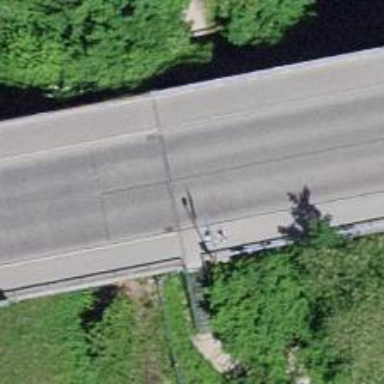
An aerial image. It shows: Residential road with bridge.